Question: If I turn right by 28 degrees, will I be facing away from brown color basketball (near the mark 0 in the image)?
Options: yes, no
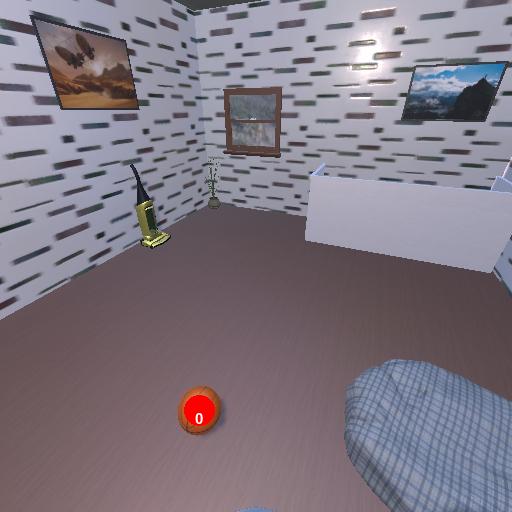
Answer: yes